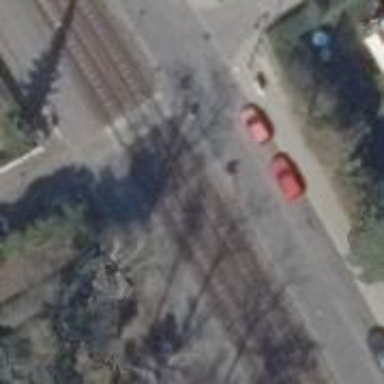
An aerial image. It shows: Tram level crossing on railway.